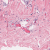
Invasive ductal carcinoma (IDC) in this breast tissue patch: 1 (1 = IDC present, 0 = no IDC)